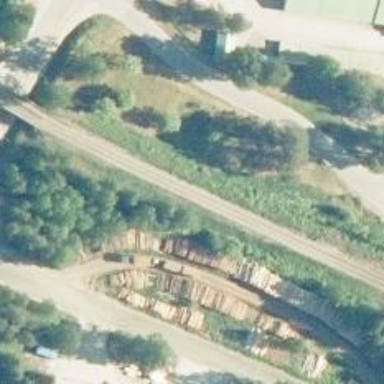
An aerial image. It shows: Continuous rail for railway.